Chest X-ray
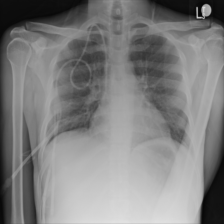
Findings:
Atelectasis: negative
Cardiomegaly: negative
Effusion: negative
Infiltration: negative
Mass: negative
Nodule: negative
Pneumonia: negative
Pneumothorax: negative
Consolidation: negative
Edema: negative
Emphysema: negative
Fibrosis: negative
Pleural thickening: negative
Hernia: negative